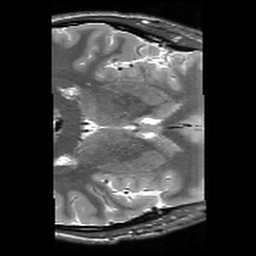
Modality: T2w
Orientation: axial
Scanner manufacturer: siemens
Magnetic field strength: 3 T
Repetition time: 10.64 s
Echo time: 0.05 s